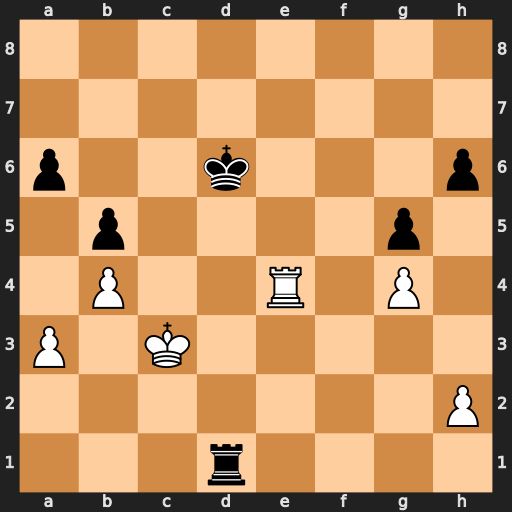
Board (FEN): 8/8/p2k3p/1p4p1/1P2R1P1/P1K5/7P/3r4
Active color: w
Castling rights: -
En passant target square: -
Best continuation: Rd4+ Rxd4 Kxd4